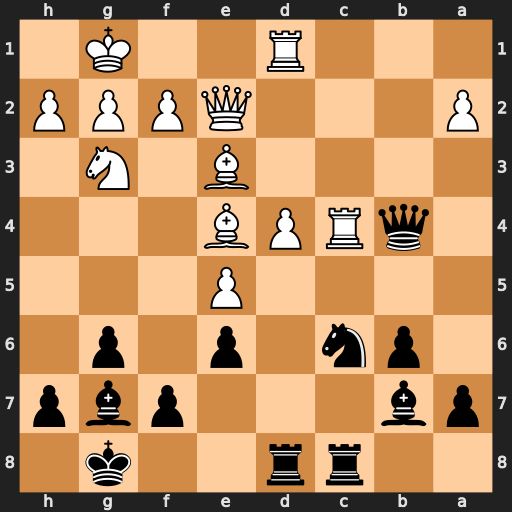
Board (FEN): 2rr2k1/pb3pbp/1pn1p1p1/4P3/1qRPB3/4B1N1/P3QPPP/3R2K1
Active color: b
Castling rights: -
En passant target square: -
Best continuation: Ba6 Rxb4 Bxe2 Nxe2 Nxb4